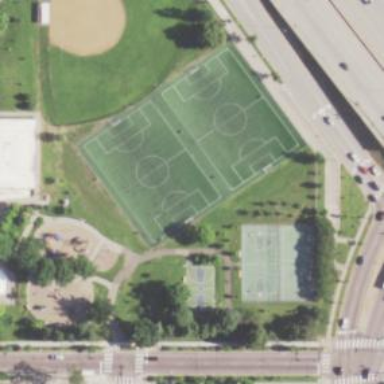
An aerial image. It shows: Soccer pitch for leisureland activities.